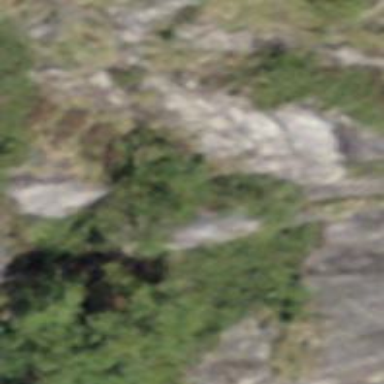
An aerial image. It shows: Cliff in nature.